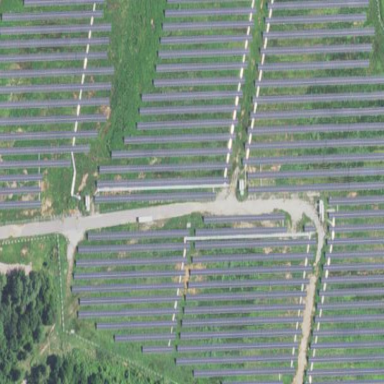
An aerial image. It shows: Solar power plant enclosed by fence. The plant generates electricity using photovoltaic technology.